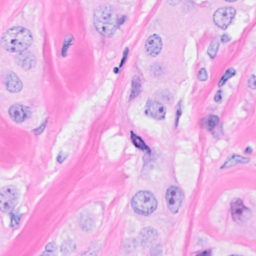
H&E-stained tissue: Breast